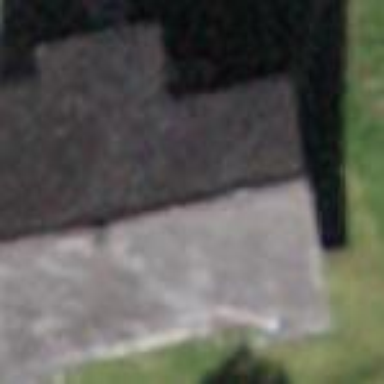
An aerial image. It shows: Simple house.